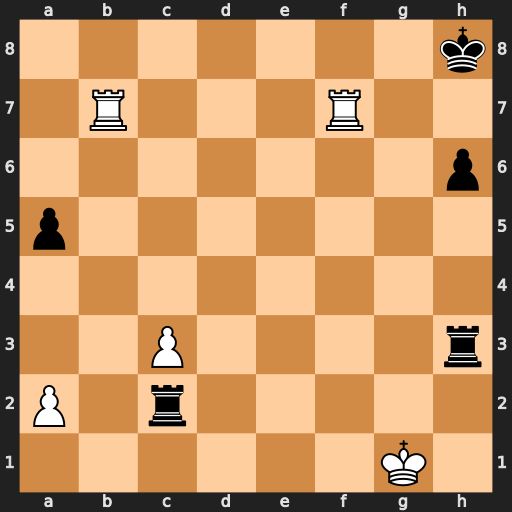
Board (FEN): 7k/1R3R2/7p/p7/8/2P4r/P1r5/6K1
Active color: w
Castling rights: -
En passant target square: -
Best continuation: Rf8#